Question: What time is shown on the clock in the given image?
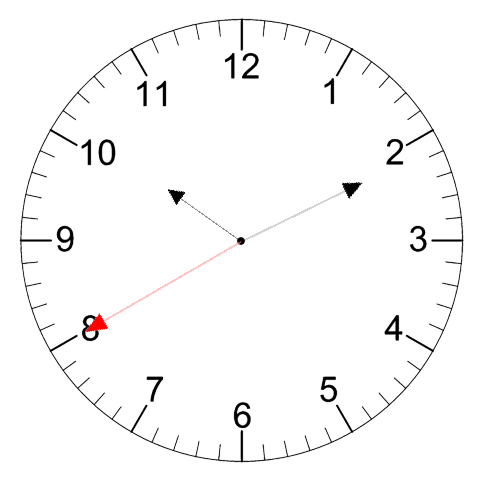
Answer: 10:10:40